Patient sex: F
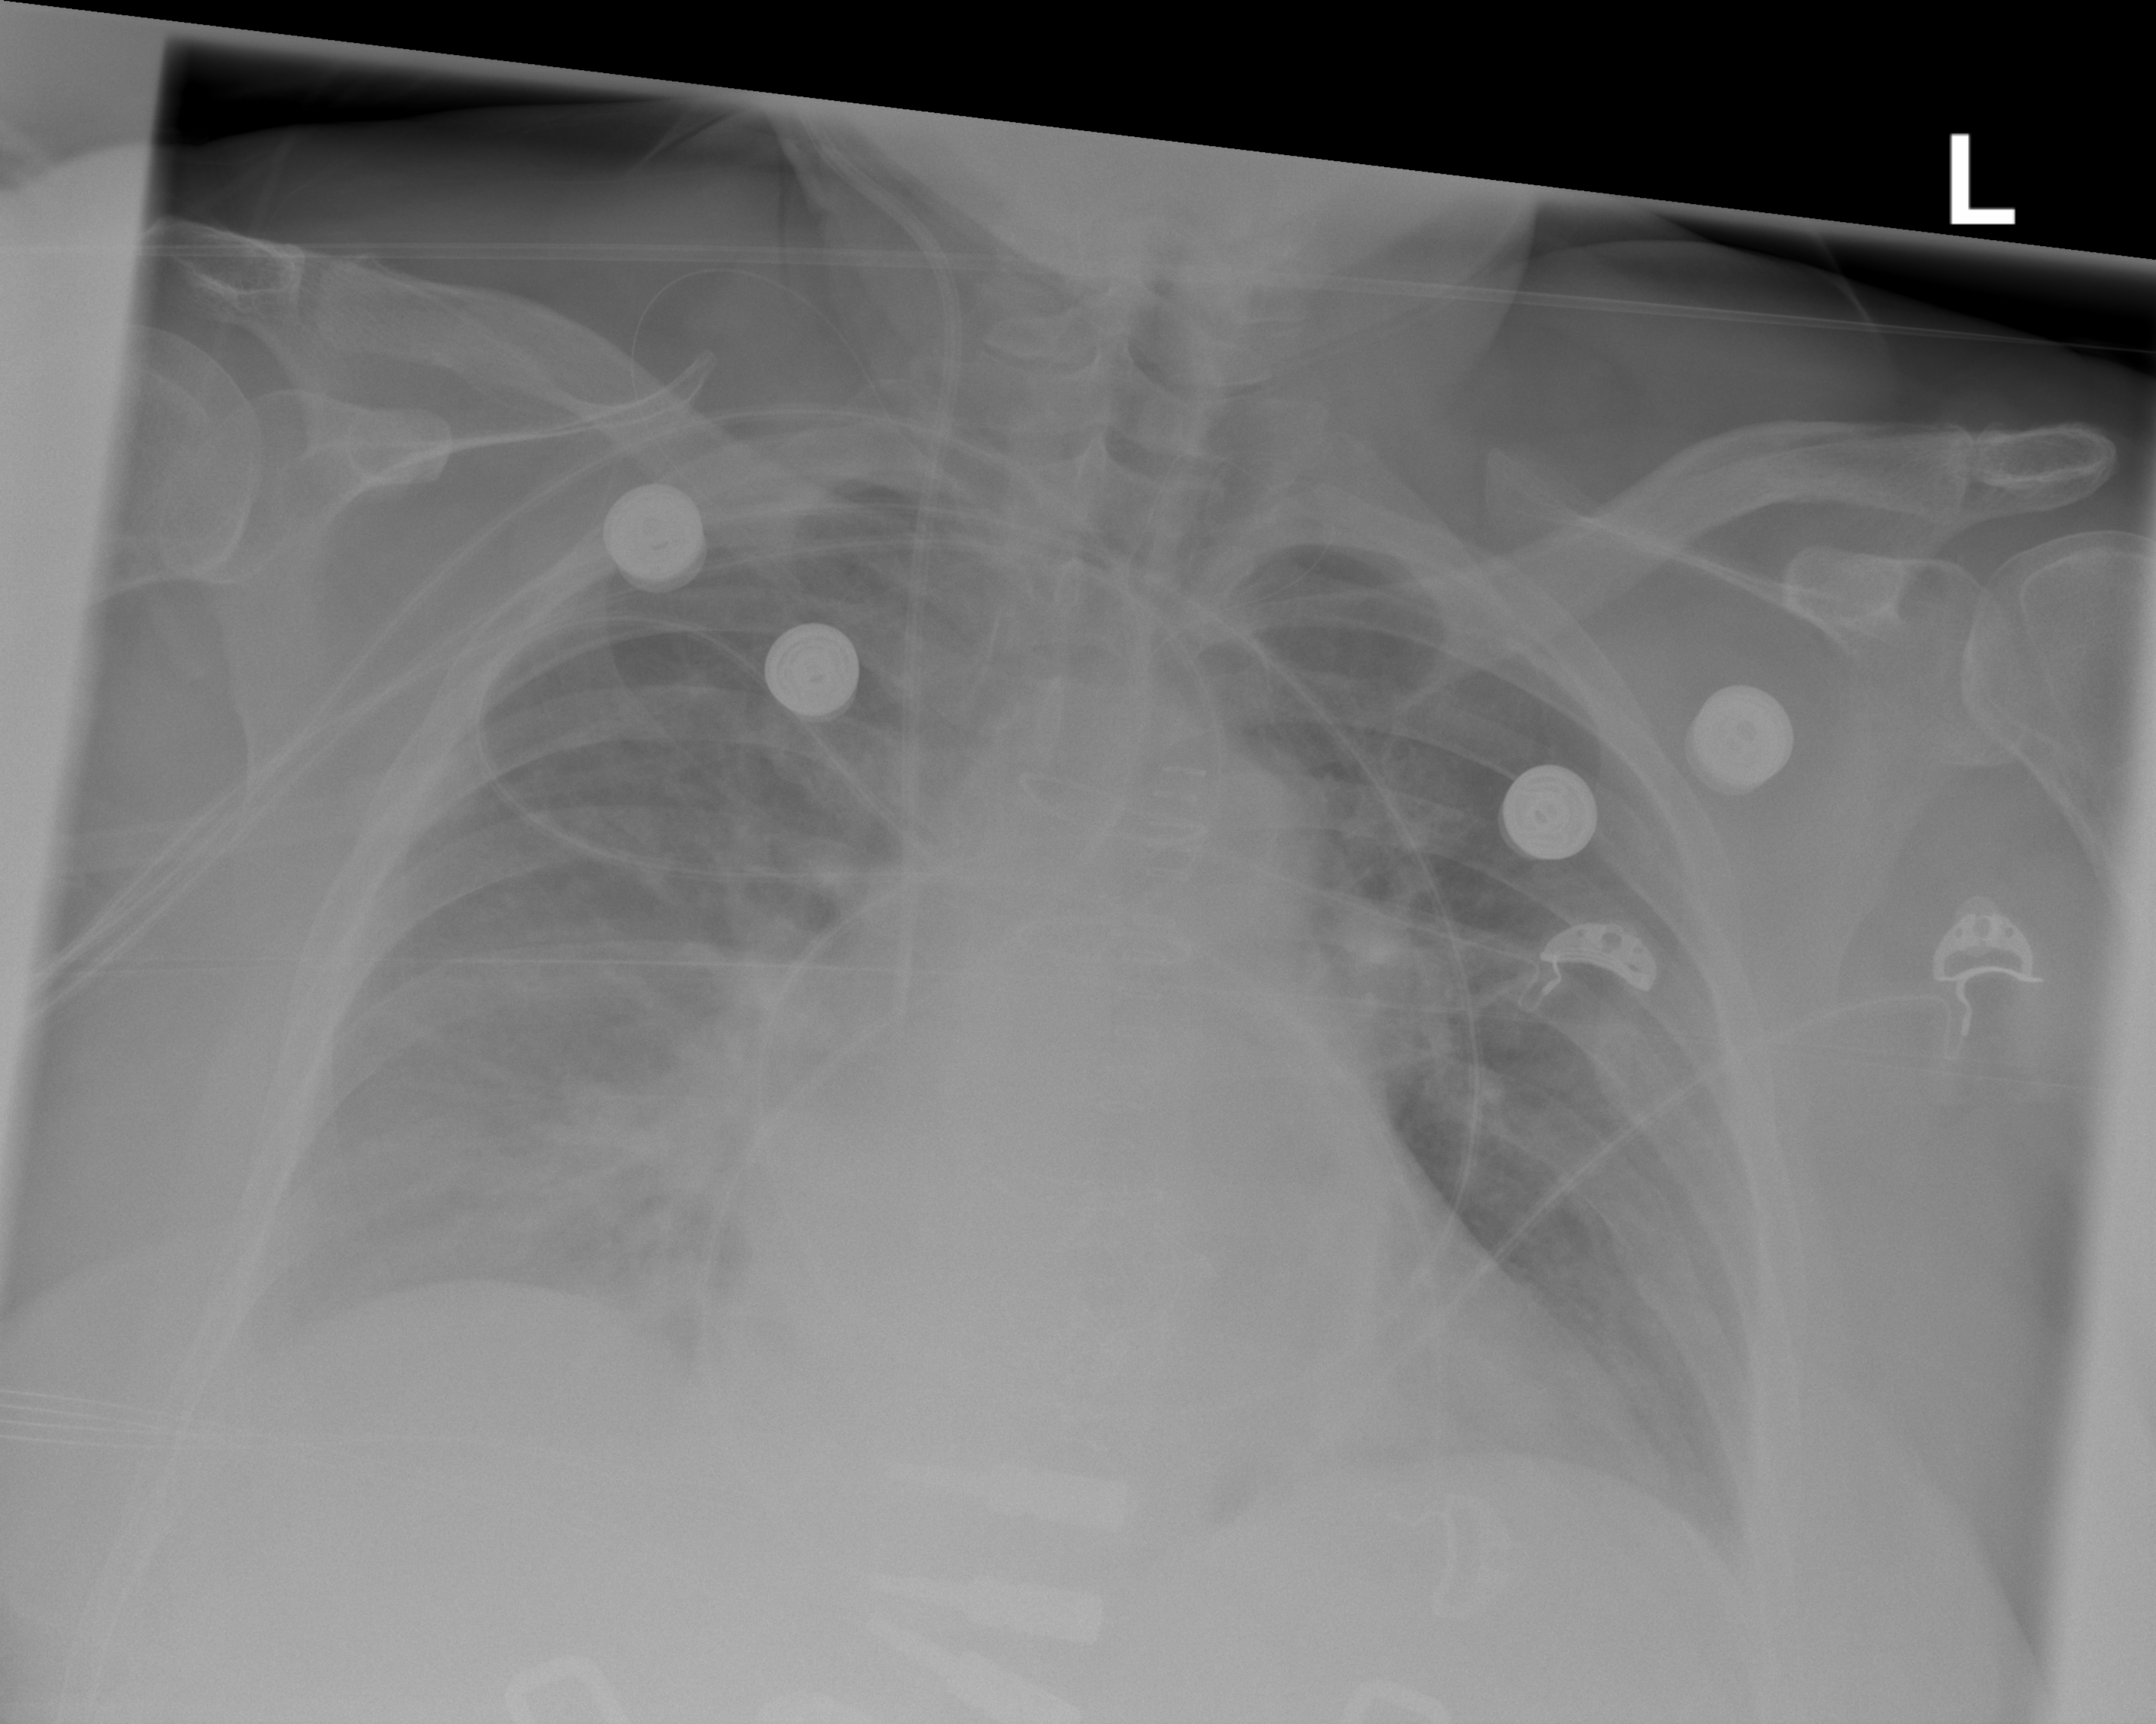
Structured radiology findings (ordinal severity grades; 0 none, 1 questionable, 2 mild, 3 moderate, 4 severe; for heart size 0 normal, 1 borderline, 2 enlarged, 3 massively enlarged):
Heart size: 2
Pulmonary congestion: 2
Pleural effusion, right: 0
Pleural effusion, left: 0
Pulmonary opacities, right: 2
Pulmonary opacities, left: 0
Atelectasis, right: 2
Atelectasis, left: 0